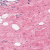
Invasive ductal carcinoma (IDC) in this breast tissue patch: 0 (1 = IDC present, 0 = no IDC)